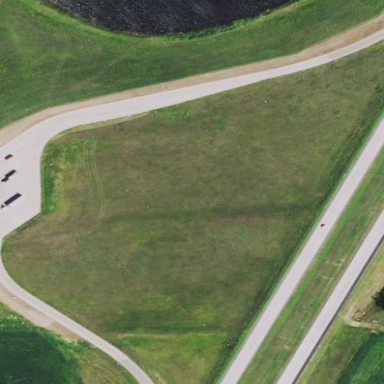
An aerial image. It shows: Rest area along the road.